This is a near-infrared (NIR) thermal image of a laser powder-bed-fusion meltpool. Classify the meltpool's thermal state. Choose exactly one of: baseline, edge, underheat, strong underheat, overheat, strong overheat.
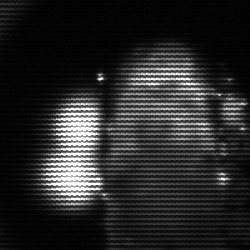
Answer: strong underheat